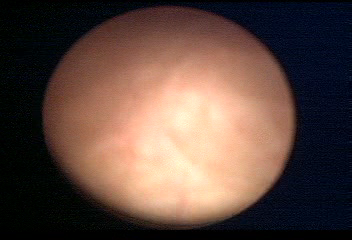
Modality: WLC
Class: Normal mucosa
Bladder cancer association: No